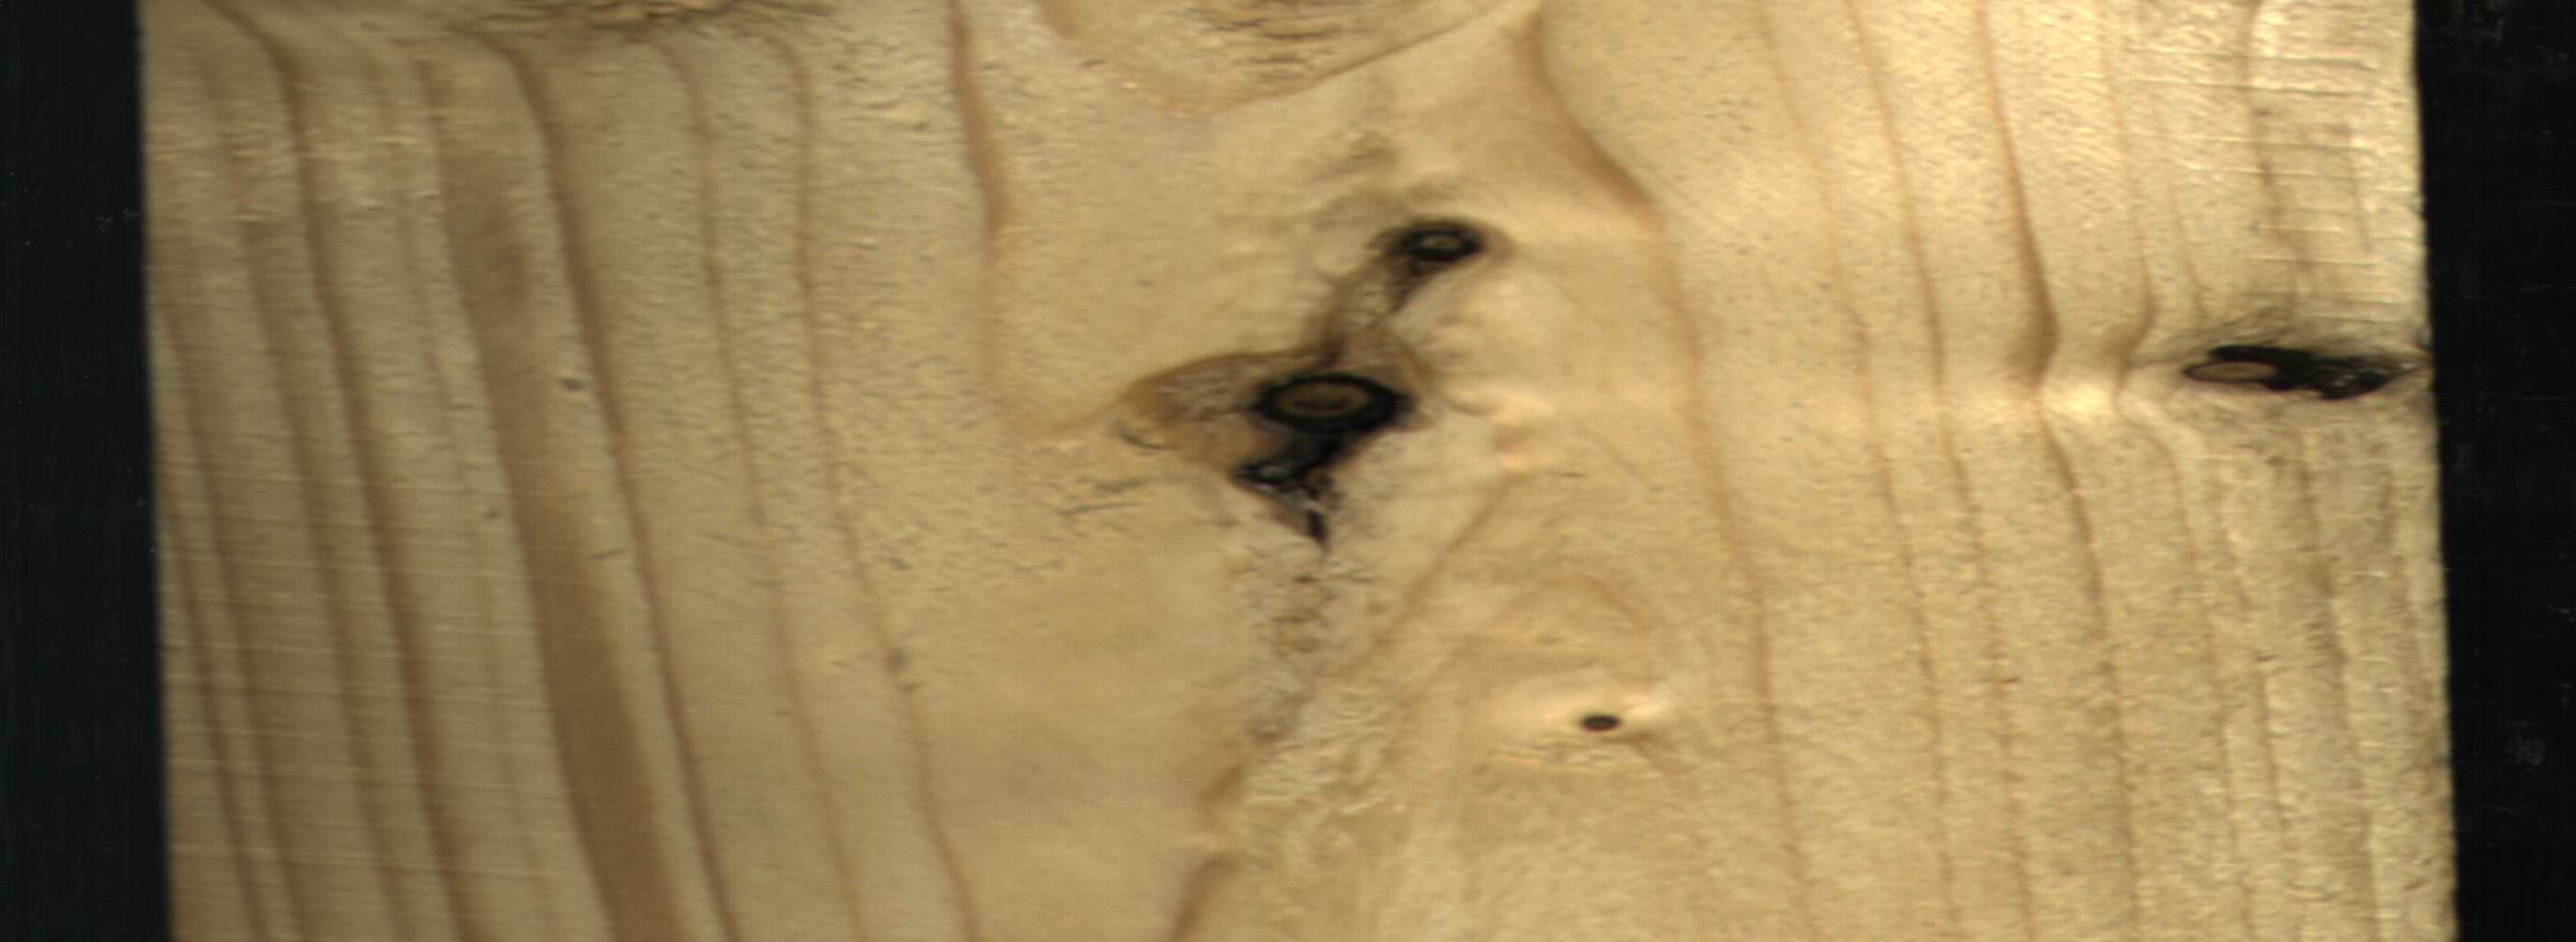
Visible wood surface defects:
Dead_Knot
Dead_Knot
Dead_Knot
Live_Knot